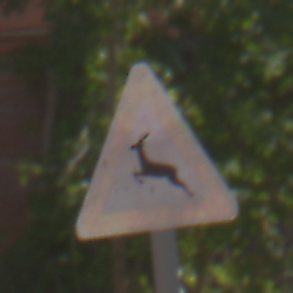
Verkehrszeichen: WildwechselRechts
Umgebung: Outdoor, Suburban
Tageszeit: MorningAfternoon
Wetter: PartlyCloudy
Licht: Natural
Jahreszeit: NotSpecified
Kontrast: HighContrast